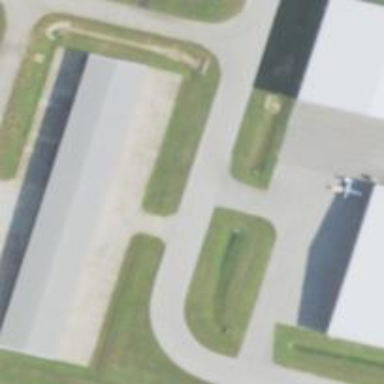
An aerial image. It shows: View of taxiway at the airport.